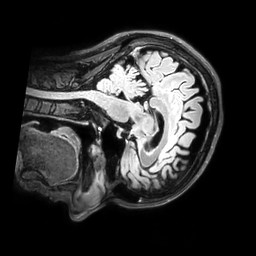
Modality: FLAIR
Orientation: sagittal
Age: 41
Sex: female
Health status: healthy
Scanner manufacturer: philips
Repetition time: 4.8 s
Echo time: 0.2812 s